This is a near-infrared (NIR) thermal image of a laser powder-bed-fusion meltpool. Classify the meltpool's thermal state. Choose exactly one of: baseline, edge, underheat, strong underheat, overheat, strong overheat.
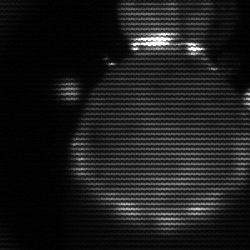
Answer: edge